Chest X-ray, PA view. Patient: 34 years old, sex M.
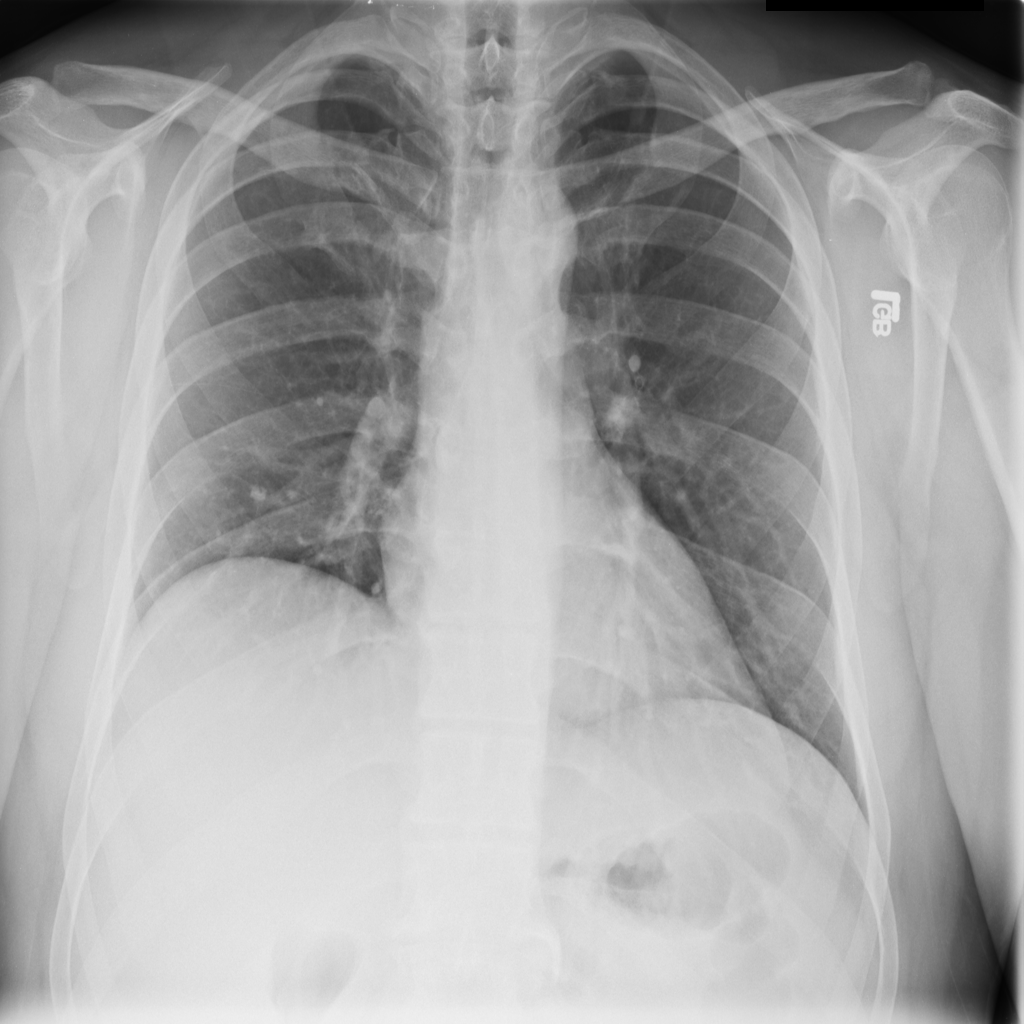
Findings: No Finding